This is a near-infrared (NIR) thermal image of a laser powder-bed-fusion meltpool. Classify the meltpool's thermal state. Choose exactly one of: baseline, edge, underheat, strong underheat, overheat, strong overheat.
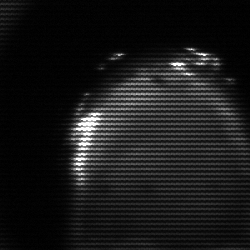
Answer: edge